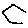
Label: hexagon